Question: I have an iOS app deployed and now I'm developing its version for Android. Since i dont have much experience with the Android different widgets I'm having trouble figuring whats the best approach to develop a certain iOS view into Android.
The question is, using Android own tools, what would be the best approach to develop the following iOS view into Android? Note that i want to use only Android own tools, i have seen some grouped UITableView developed for Android and hosted on GitHub, but i dont want that.

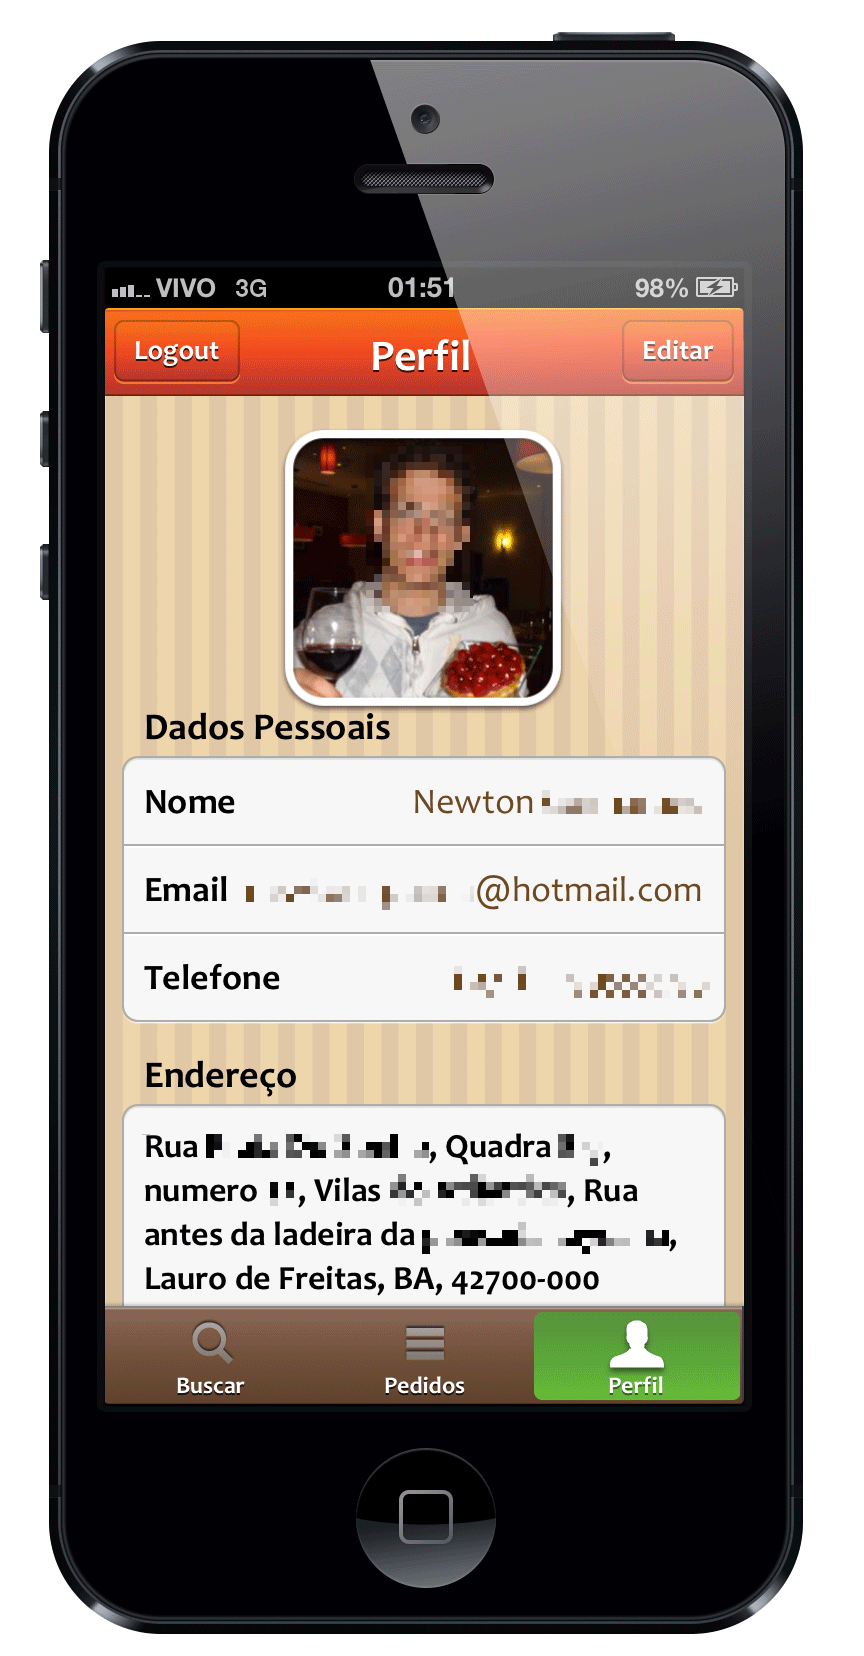
Answer: That orange bar with the text "Perfil" is called <URL> method.
The background is a <URL>.
The photo is an <URL>.
Those black texts are <URL>.
And the bar at the bottom is a <URL>.